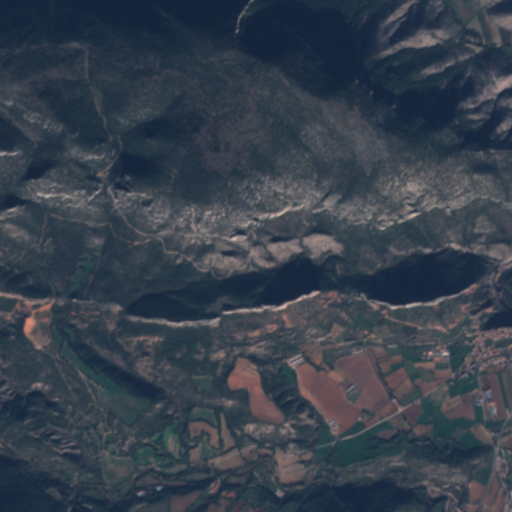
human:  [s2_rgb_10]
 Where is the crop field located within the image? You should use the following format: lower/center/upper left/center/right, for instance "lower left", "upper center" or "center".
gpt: The crop field is located in the lower right of the image.
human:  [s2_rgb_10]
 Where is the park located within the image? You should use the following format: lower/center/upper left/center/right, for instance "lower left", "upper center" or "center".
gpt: The park is located in the lower right of the image.
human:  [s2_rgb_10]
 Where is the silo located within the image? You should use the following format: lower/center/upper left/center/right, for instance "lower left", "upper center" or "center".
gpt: The silo is located in the center right of the image.
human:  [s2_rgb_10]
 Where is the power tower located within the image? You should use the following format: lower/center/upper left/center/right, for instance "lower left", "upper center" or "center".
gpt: There is no power tower in the image.